Interaction volume radius: 5 \u00c5
Interaction volume height: 20 \u00c5
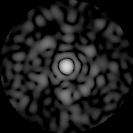
Disorder parameter: 0.8205